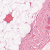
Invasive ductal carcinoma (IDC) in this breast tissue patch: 0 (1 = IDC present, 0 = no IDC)